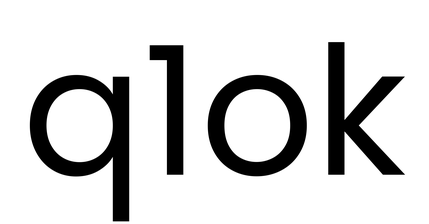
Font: Poppins-Regular